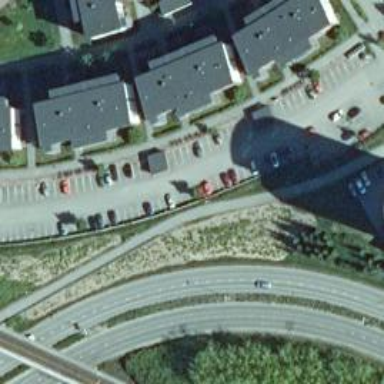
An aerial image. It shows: Asphalt cycleway.